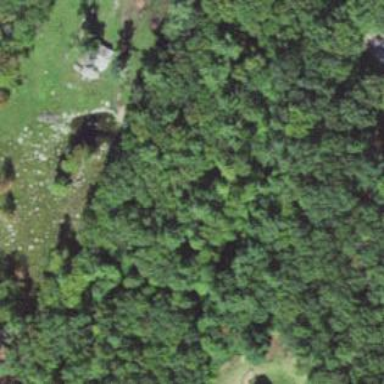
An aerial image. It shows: Woodland with needle-leaved trees.